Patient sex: F
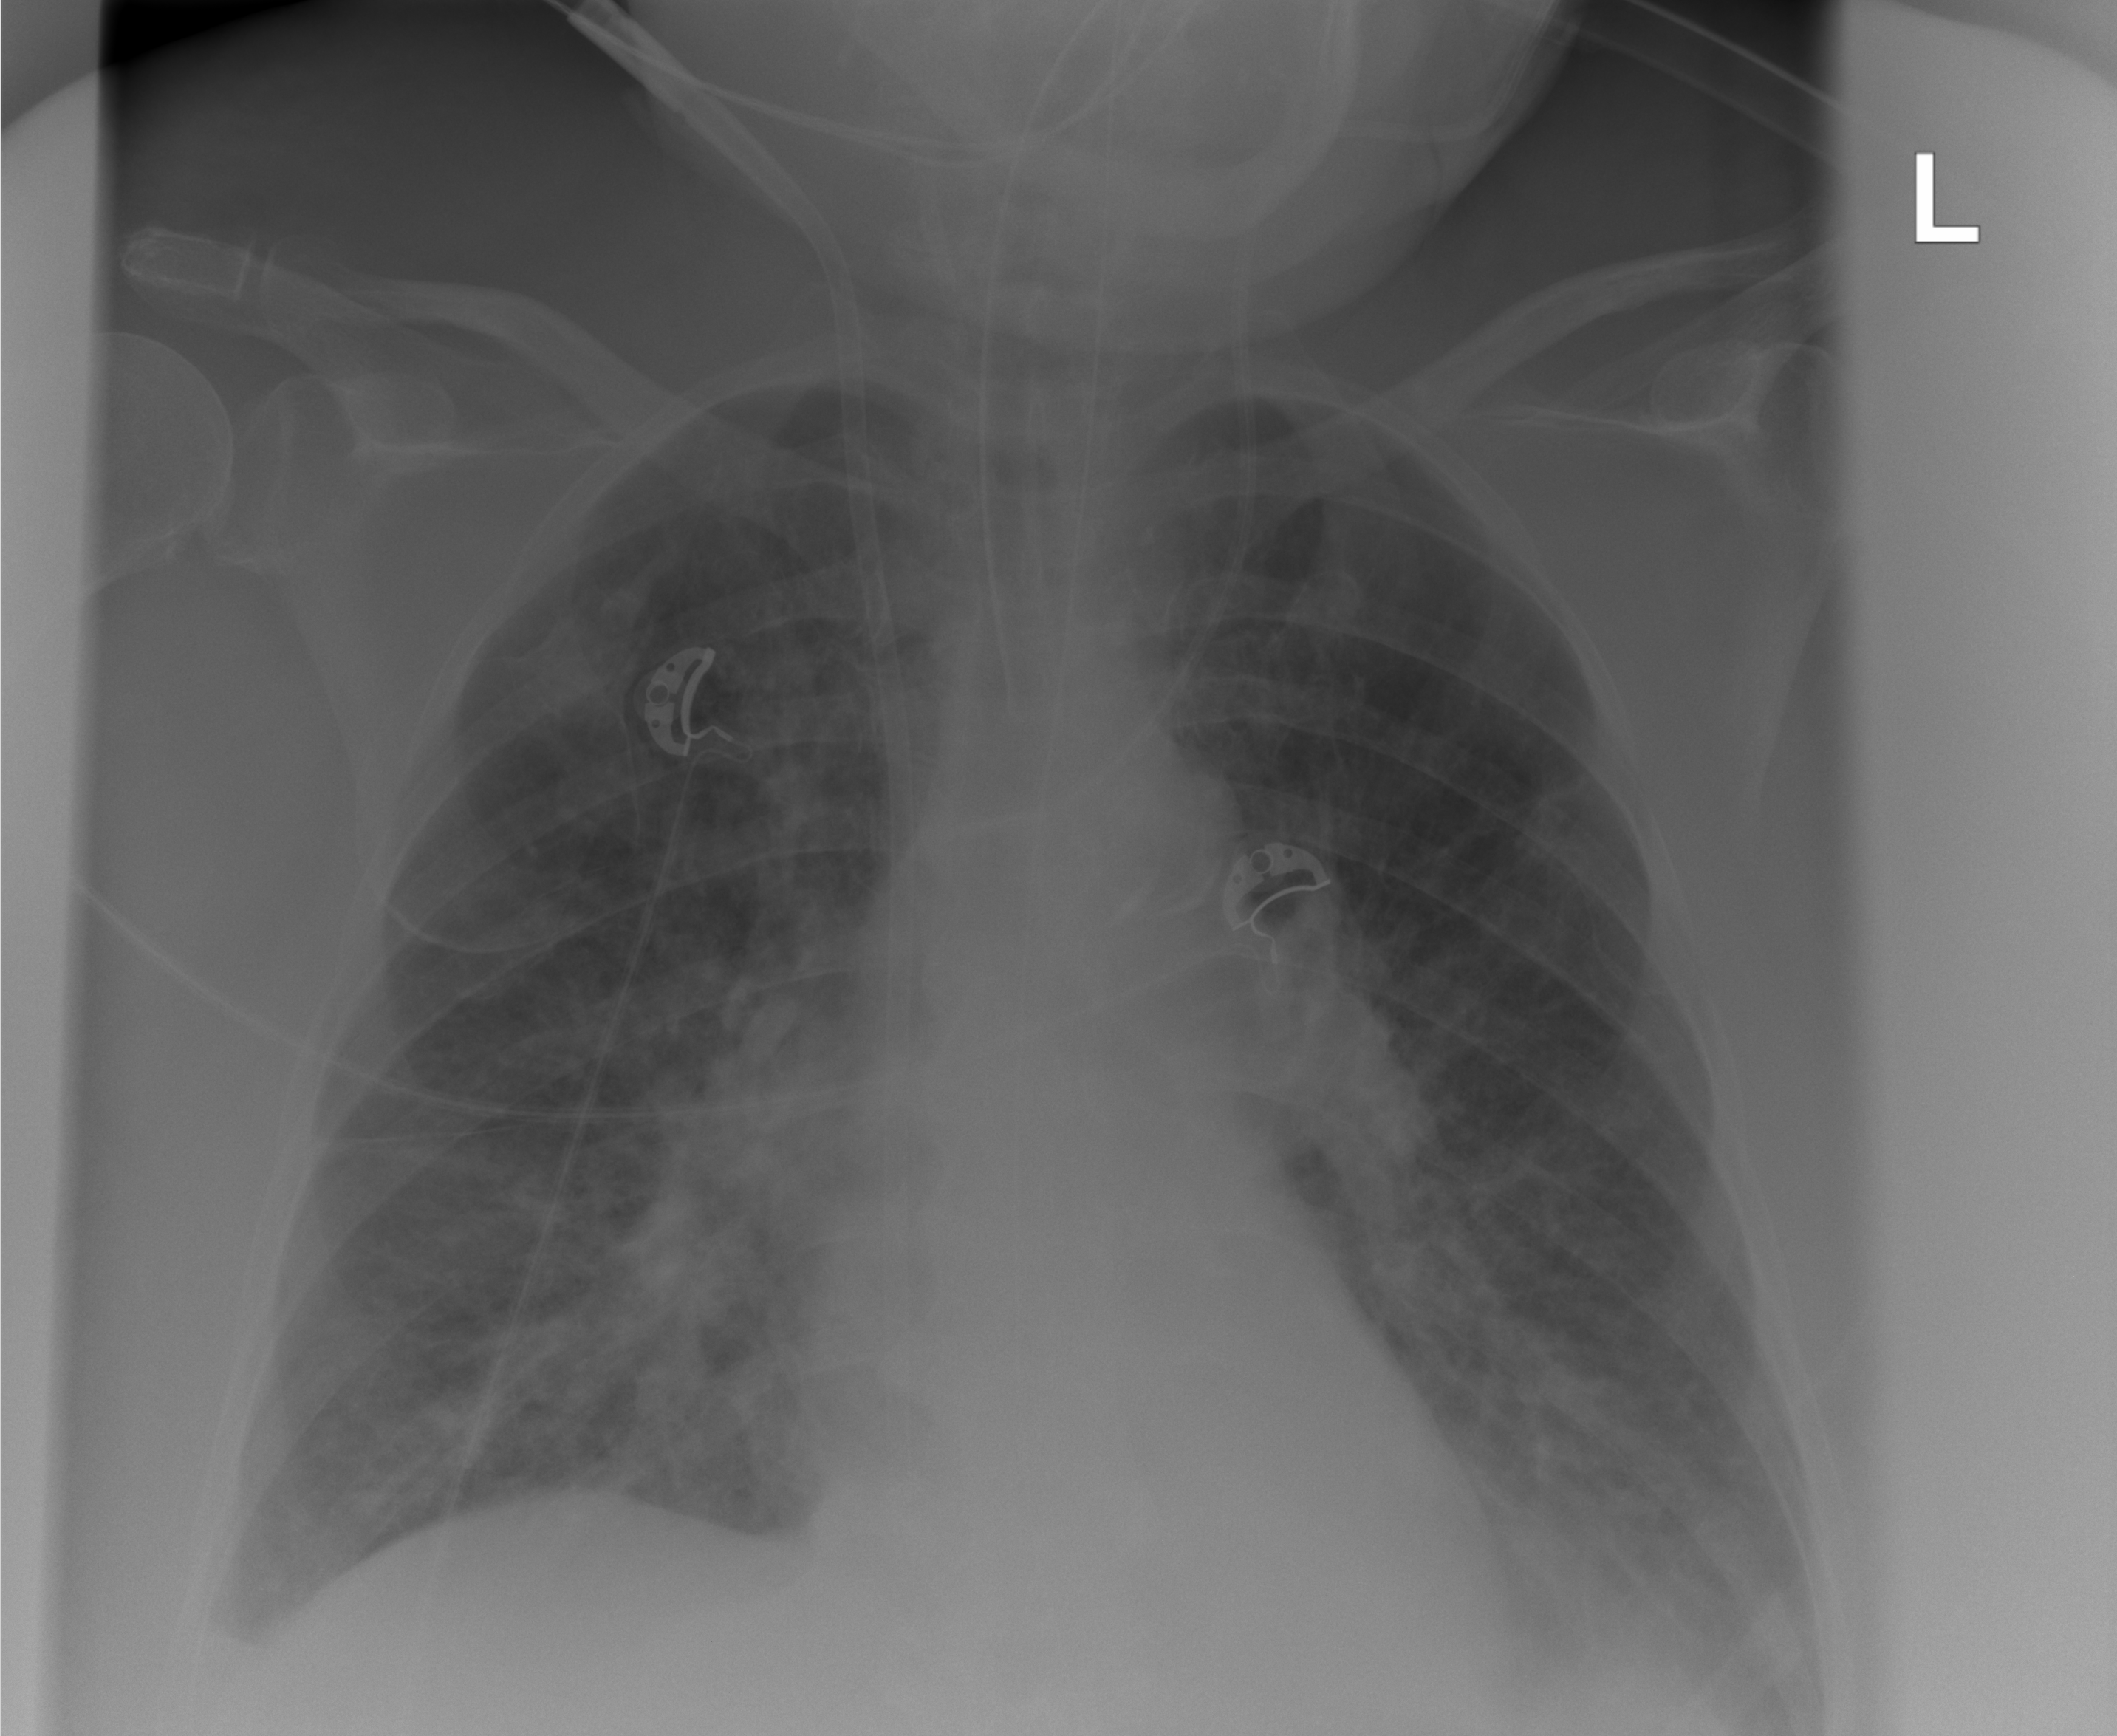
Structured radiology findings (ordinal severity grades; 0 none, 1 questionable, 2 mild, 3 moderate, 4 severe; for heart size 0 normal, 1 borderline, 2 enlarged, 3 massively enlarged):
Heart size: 0
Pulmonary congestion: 2
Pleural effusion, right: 1
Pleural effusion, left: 2
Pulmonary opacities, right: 2
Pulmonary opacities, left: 1
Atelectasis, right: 2
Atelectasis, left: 2